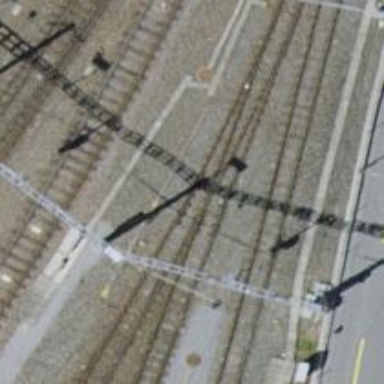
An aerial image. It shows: Narrow-gauge railway siding with electrified contact line. The siding has one track.